【题型】选择题　【知识点】函数　【难度】easy
设边长为 $x\text{cm}$ 的正方形的面积为 $y\text{cm}^2$，$y$ 是 $x$ 的函数，该函数的图像是如图中的（ \quad ）

A.

B.

C.

D.

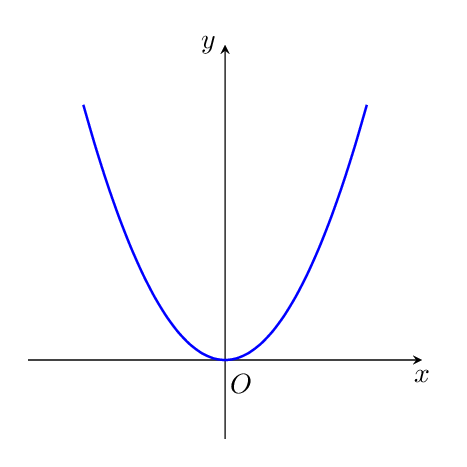
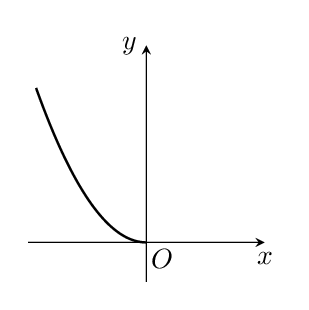
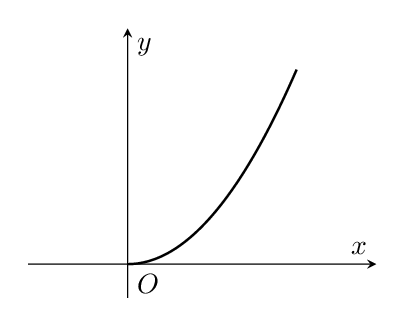
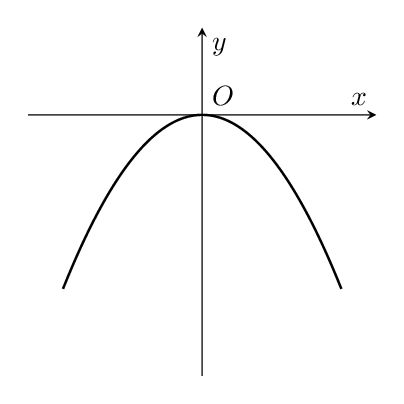
【解答】
\noindent \textbf{【答案】} C

\vspace{0.2cm}
\noindent \textbf{【分析】} 先列出$y$与$x$的函数关系式，然后根据关系式、自变量的取值范围即可解答．

\vspace{0.2cm}
\noindent \textbf{【详解】} 解：$\because$正方形的面积为$y\mathrm{cm}^2$与边长为$x\mathrm{cm}$的关系式为：$y=x^2$，
$\therefore$排除D选项；

$\because$正方形的边长为非负数，即$x\geq 0$，
$\therefore$选项A、B不符合题意，
$\therefore$只有选项C符合题意．
故选：C．

\vspace{0.2cm}
\noindent \textbf{【点睛】} 本题主要考查了正比例函数解析式，正确确定自变量的取值范围是解答本题的关键．